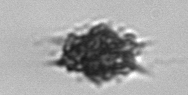
Label: Dictyocha